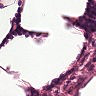
Metastatic tissue present: no